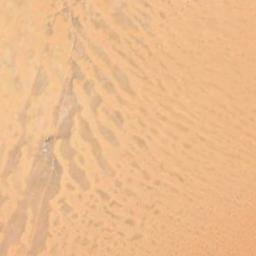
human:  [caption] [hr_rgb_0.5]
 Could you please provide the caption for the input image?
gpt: This is a yellow desert with wavy stripes .

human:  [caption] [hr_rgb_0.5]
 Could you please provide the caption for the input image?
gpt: The desert has yellow sand and some dunes of different sizes .

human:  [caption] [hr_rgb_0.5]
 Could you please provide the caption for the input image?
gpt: The desert is full of yellow sand .

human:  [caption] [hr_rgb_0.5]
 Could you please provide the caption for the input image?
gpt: There are some bare rocks in this desert .

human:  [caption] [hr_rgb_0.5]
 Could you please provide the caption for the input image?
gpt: A yellow sandy desert with some stripes .